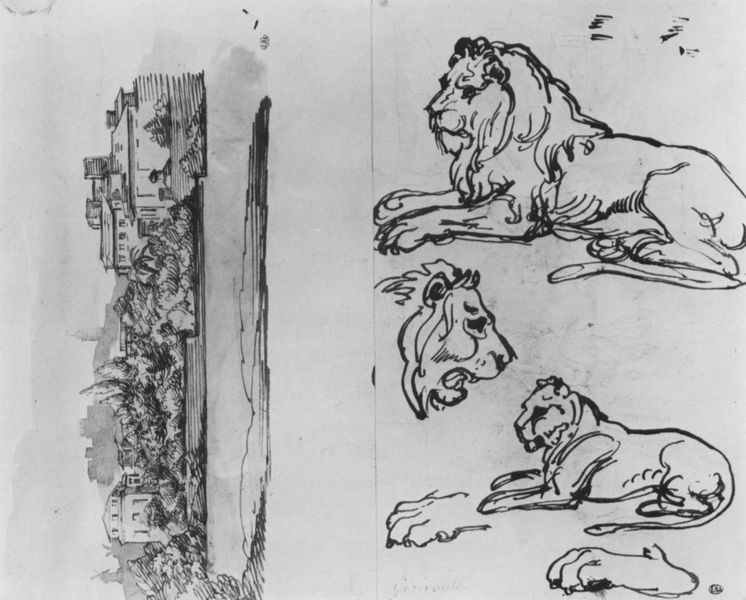
Titel: Studienblatt mit Landschaft und Löwen
Künstler: Théodore Géricault
Standort: Paris
Institution: École Normale Supérieure des Beaux-Arts
Schlagwörter: feder, fuß, himmel, kopf, mann, meer, wasser, weiß, aquarell, bäume, fluss, landschaft, see, stadt, ufer, grau, köpfe, schwarz, skizze, zeichnung, dach, gebäude, haus, tier, häuser, natur, strauch, büsche, gewässer, sträucher, blatt, pflanzen, garten, zypressen, mähne, schwanz, papier, ruhe, liegen, ansicht, italien, zwei, studie, gebirge, dorf, dächer, dunst, silhouette, pfoten, liegend, laviert, tusche, village, bayern, palast, linie, zypresse, schraffur, noir, tete, seite, quer, bleistift, krallen, zoo, entwurf, pinsel, löwenkopf, tinte, buchseite, senkrecht, studien, villa, pfote, seiten, maison, löwen, hintergund, landhaus, lac, maul, wäldchen, kralle, löwe, abstufung, dürer, block, skizzenbuch, zeichenblock, goethe, skizzen, verdreht, arbre, bosquet, foret, paysage, klecks, zweiteilig, ville, klauen, tatze, zeichnungen, maisons, reisebuch, leonardo da vinci, croquis, esquisse, dessin, toit, giebeldach, planung, versuch, lion, tiger, essai, tierstudie, arbres, löwin, pranke, dunstig, zeichenblatt, ligne, vertical, crayon, encre, lavis, häser, doppelblatt, toits, noir et blanc, livre, animal, fauve, rembrandt, feuille, landschaf, giebeldächer, skizen, étang, blattseite, criniere, verscuh, löwenlkopf, position, pattes, gueule, feuillages, griffes, lions, lionne, couhé, patte, aniaml, griffe, dents, rugissant, de travers, félin, pate, liion